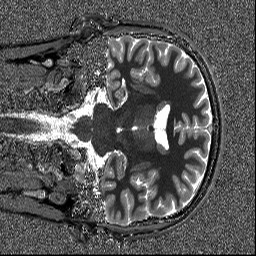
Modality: T1map
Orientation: coronal
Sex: male